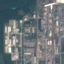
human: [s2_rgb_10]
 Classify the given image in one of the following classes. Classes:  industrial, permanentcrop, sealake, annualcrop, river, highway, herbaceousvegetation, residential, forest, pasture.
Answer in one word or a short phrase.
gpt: Industrial